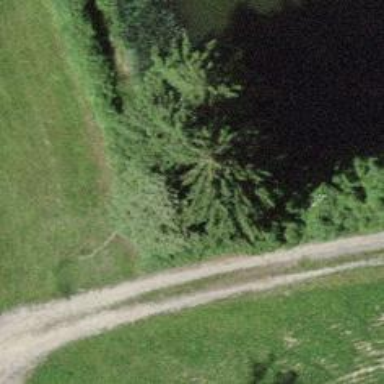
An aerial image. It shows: Single tag "natural: tree."